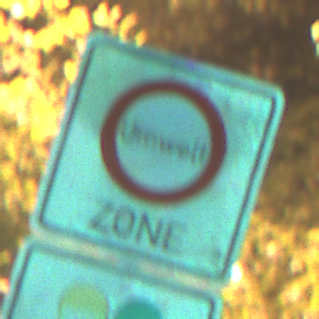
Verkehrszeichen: BeginnUmweltzone
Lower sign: FreistellungVomVerkehrsverbot2
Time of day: Night
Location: Outdoor (Urban)
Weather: PartlyCloudy
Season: NotSpecified
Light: Artificial